Field crop: maize
Growth stage: 1
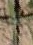
Species: atriplex